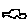
Label: car